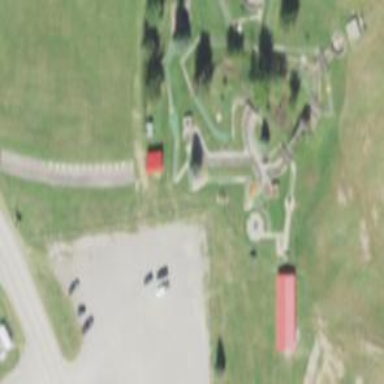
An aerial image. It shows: Miniature golf course.